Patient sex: M
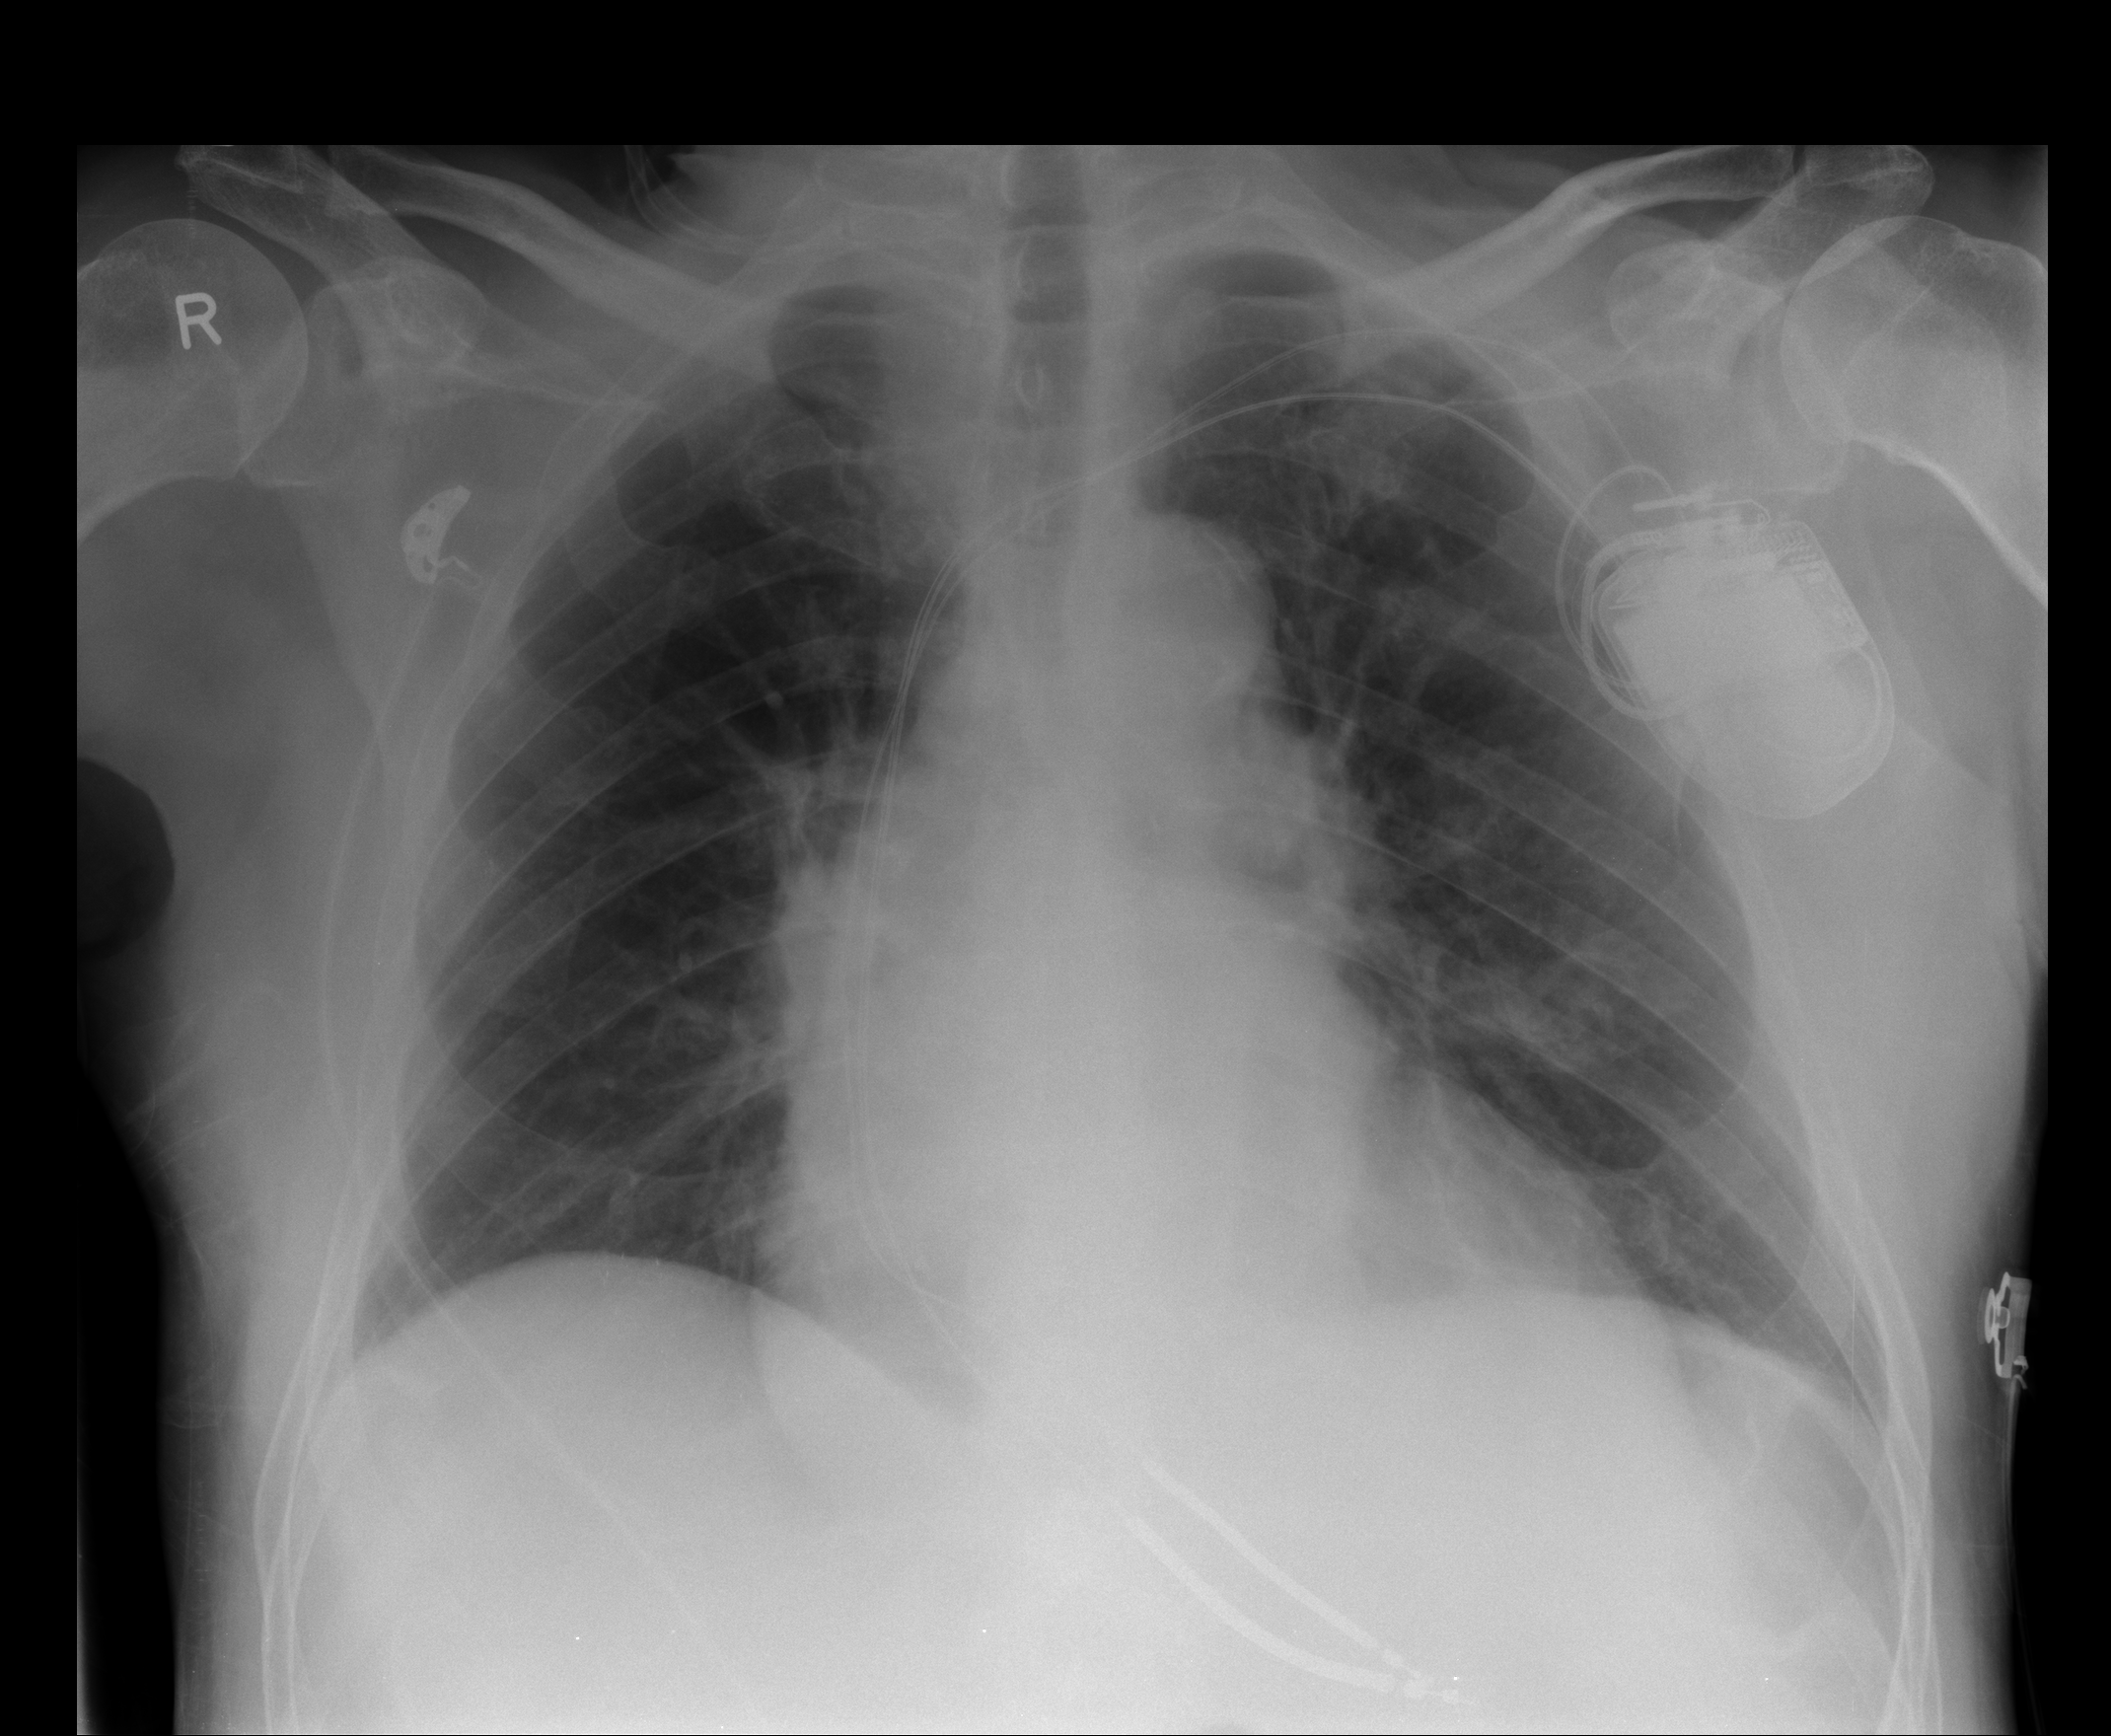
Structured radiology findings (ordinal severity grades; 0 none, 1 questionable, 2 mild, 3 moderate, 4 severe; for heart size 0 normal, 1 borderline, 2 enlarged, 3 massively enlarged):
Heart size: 2
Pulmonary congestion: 1
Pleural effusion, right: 0
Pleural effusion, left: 0
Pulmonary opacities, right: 0
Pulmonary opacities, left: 0
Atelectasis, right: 0
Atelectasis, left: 1